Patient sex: M
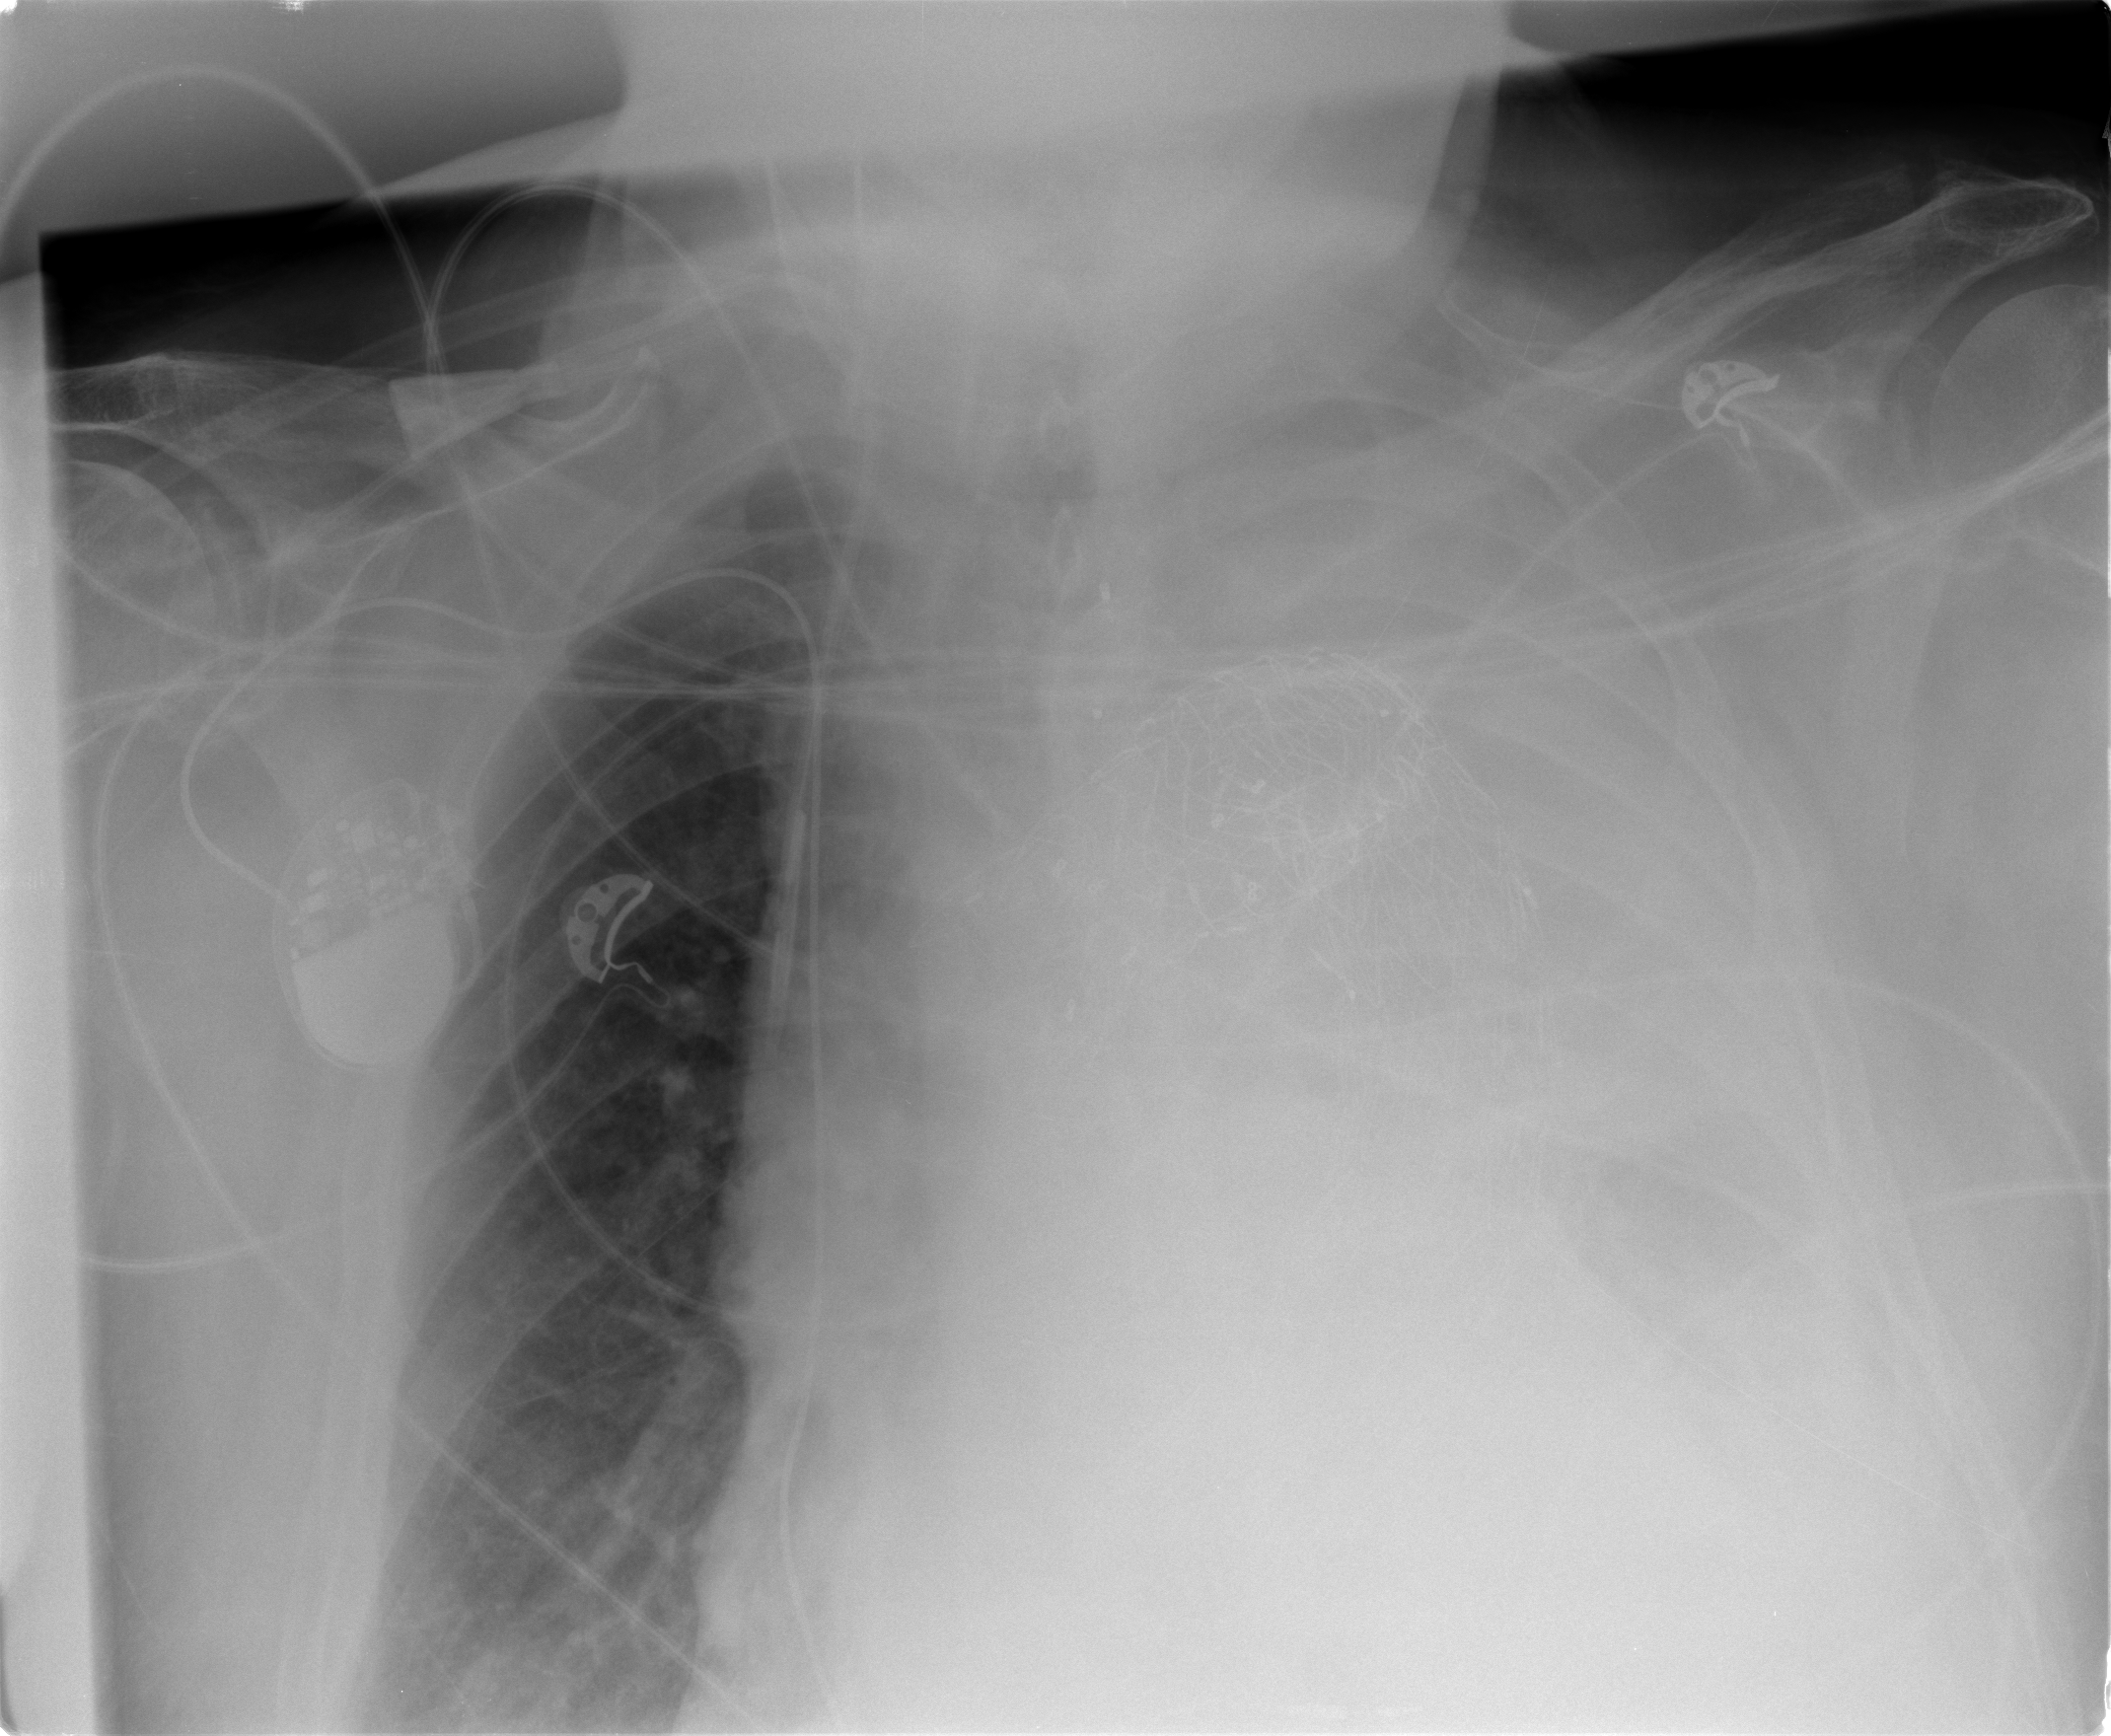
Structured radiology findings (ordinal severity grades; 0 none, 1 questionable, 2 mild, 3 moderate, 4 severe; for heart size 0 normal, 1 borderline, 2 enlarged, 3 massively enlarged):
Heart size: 0
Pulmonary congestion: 0
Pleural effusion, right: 0
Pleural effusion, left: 4
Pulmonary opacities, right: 0
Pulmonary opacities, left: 4
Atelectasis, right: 0
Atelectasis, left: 4